Aerial crown-view tile of a tropical tree (Barro Colorado Island, Panama), acquired 20250124:
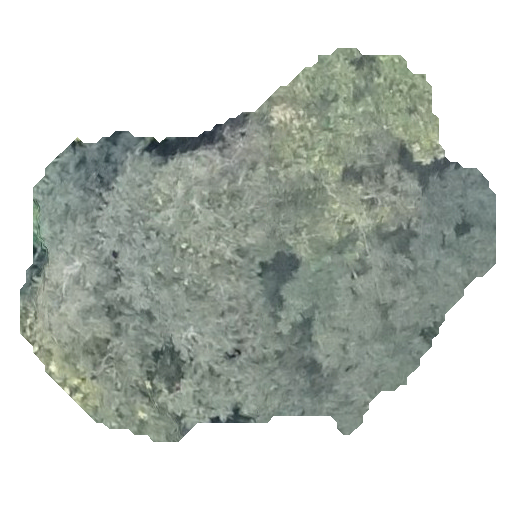
Species: Trattinnickia aspera
GBIF accepted scientific name: Trattinnickia aspera
Crown area: 192.98 m²